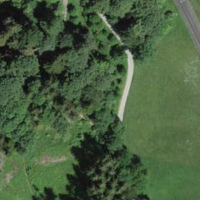
EUNIS habitat code: 44
Species observed at this site:
Helix pomatia